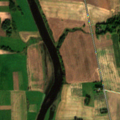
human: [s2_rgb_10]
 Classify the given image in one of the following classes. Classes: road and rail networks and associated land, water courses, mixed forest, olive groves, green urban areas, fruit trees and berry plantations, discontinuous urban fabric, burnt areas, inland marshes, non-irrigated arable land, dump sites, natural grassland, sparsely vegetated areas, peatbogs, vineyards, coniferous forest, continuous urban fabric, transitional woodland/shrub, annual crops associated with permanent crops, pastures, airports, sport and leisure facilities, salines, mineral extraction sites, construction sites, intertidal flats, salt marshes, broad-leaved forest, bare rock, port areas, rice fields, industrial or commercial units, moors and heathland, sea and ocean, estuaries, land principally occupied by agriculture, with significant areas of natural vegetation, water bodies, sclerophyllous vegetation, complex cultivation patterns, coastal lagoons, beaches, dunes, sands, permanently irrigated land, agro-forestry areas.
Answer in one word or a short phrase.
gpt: non-irrigated arable land, pastures, complex cultivation patterns